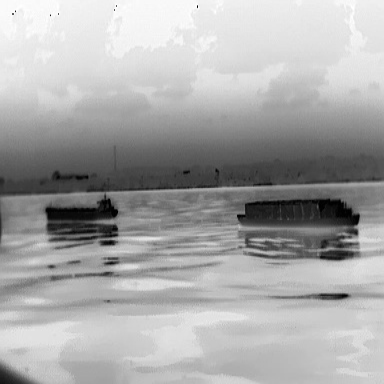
There is a fishing_boat in the infrared image.